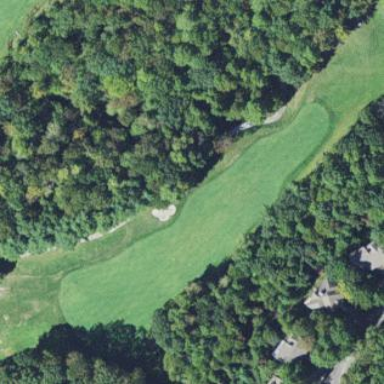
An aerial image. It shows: Area with grass used as rough in golf course.